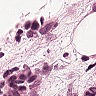
Metastatic tissue present: yes